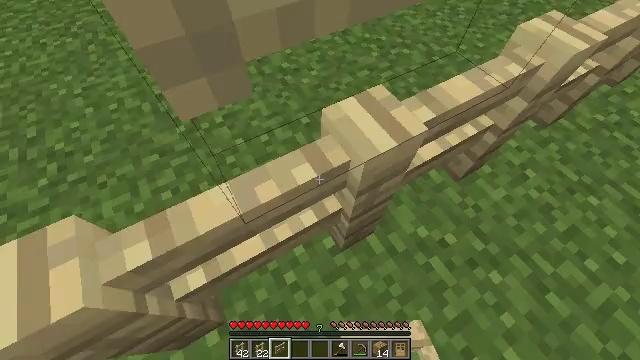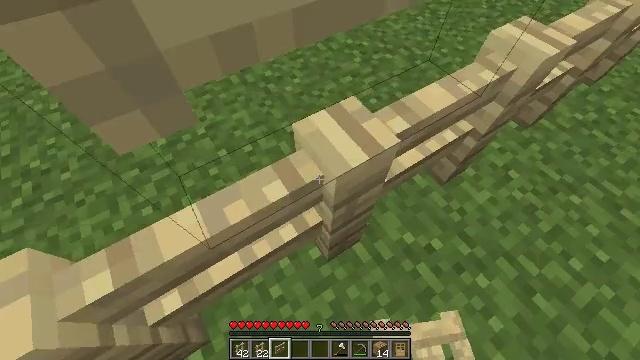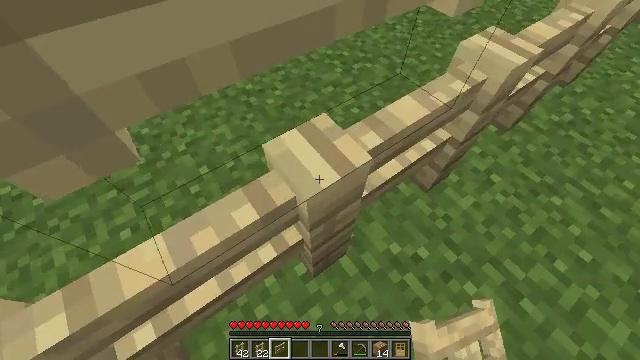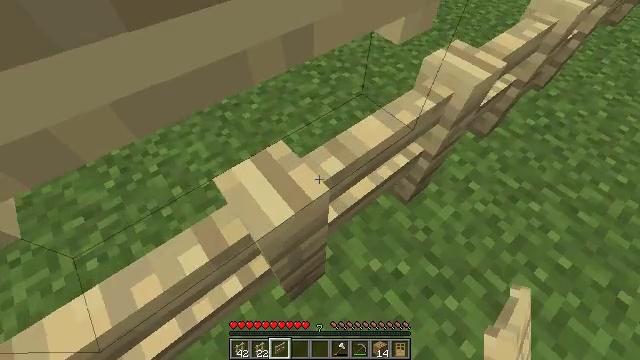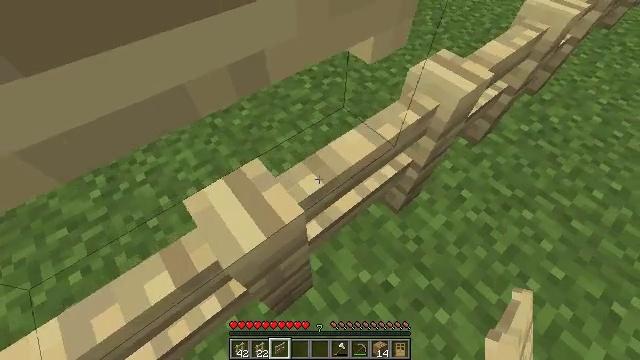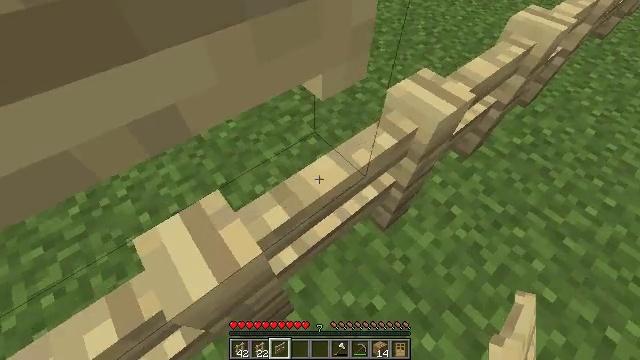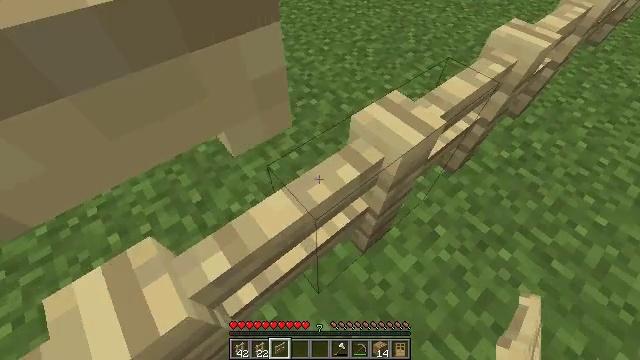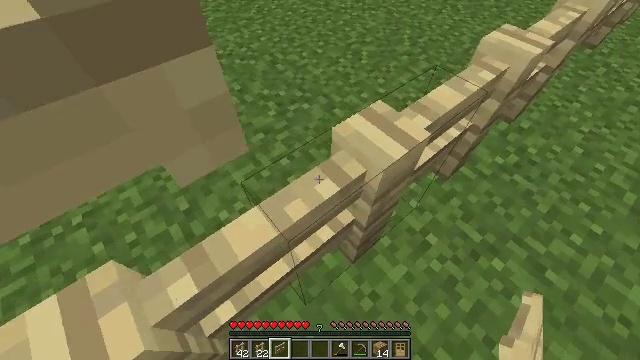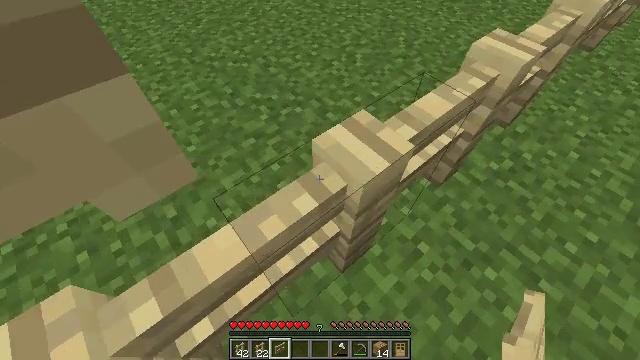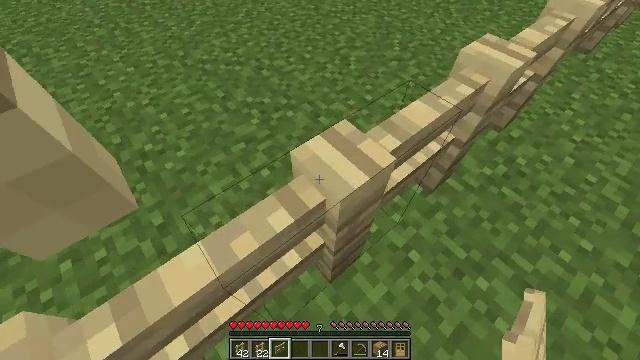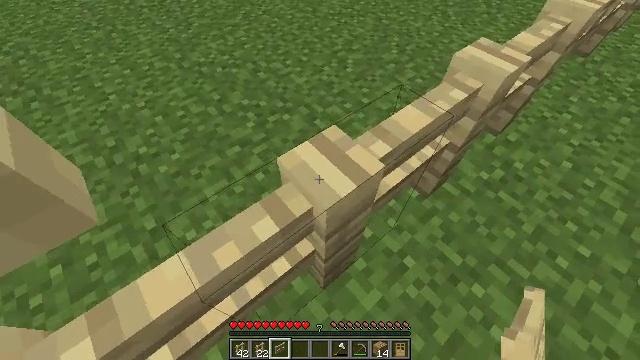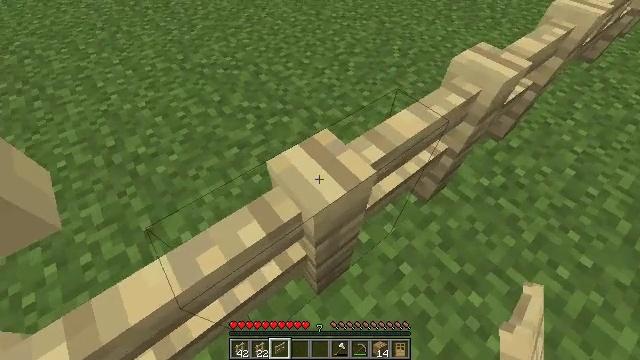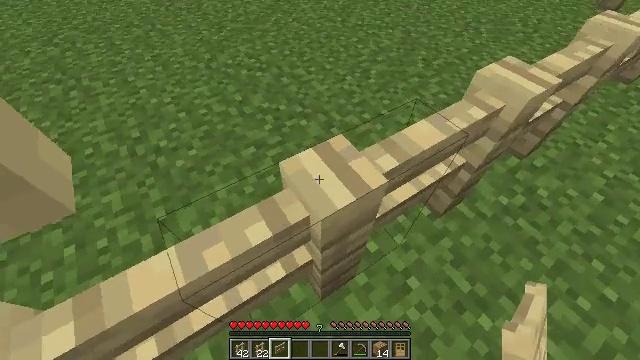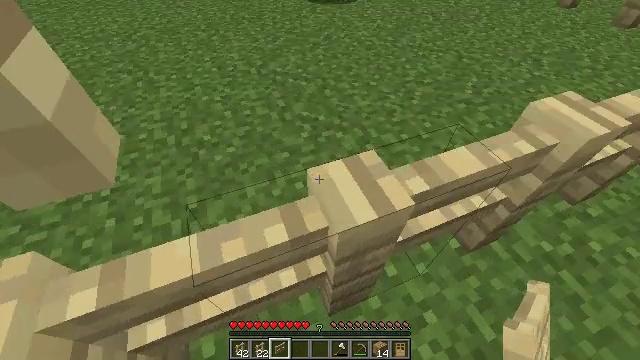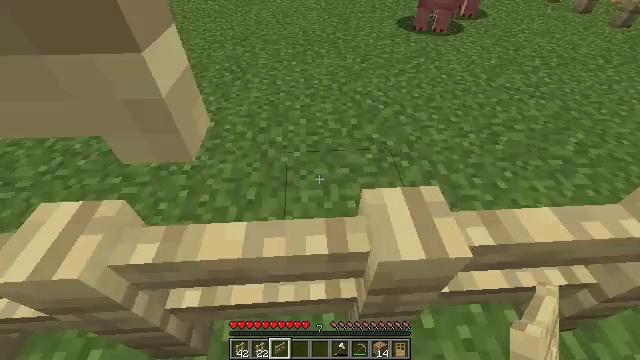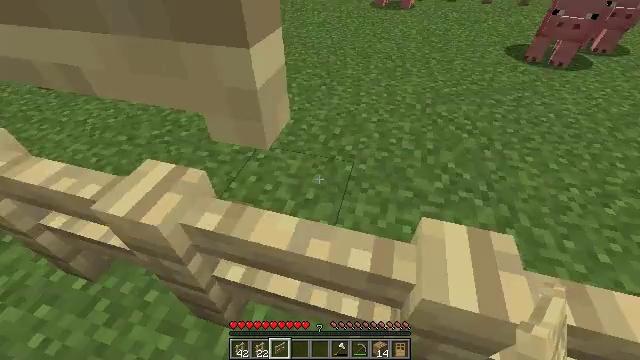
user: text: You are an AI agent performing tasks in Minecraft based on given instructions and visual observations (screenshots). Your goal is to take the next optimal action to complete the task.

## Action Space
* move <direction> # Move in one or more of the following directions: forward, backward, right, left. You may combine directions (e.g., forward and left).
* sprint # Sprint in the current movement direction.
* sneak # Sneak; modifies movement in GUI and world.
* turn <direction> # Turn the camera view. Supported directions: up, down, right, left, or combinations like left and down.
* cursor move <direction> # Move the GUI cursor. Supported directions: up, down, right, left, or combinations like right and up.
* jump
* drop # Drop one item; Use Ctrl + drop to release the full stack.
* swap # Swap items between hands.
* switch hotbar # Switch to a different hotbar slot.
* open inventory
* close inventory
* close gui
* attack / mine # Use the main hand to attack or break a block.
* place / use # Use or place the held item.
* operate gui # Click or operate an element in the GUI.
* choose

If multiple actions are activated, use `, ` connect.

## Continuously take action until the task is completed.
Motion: motion action
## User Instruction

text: Collect the birch fence gate by attacking it.
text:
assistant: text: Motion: move forward, turn right
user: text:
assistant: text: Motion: move forward, turn right and up
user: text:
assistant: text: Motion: move forward, turn right
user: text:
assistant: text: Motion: move forward
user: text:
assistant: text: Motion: move forward
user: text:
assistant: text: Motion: move forward
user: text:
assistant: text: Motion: move forward
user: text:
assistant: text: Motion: move forward
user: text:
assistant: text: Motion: no_op
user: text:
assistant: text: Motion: no_op
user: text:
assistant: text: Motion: turn left
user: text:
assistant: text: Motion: turn left and up
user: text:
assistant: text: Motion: turn left and up
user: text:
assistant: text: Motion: turn left and up
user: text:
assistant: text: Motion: turn left and up
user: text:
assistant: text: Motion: turn left and up
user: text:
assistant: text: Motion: turn left and up
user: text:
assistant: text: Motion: turn left and up
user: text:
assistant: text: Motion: turn left and up
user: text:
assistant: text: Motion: turn left and up
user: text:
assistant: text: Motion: turn right and up
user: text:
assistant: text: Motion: turn right and up
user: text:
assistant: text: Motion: turn right and up
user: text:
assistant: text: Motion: turn right and up
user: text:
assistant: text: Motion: turn right and up
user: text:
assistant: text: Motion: no_op
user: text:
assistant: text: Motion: attack / mine
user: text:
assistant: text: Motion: attack / mine
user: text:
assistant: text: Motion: attack / mine
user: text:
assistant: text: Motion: attack / mine